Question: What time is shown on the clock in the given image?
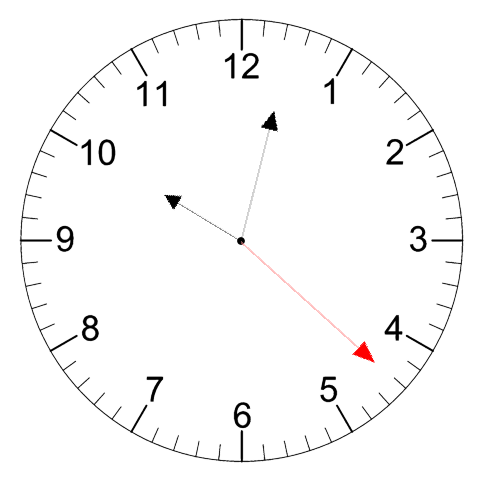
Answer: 10:02:22